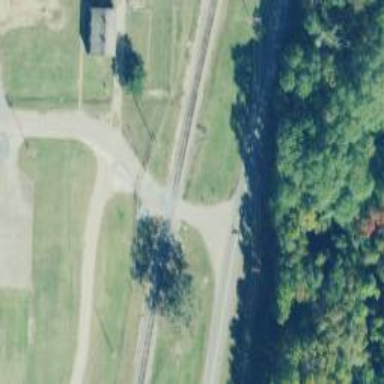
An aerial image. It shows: Railway track.